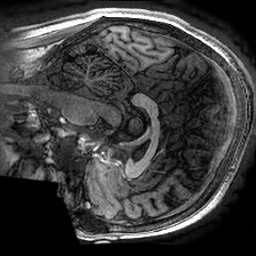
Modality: T1w
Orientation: sagittal
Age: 24
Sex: female
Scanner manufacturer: ge
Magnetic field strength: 3 T
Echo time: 0.002736 s